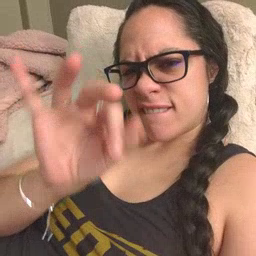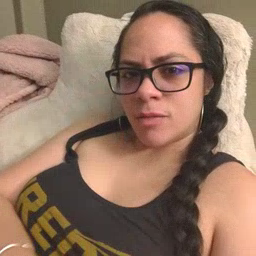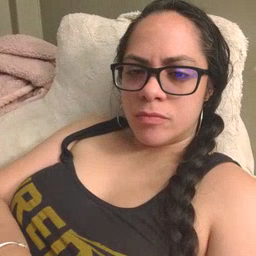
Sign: if